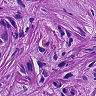
Metastatic tissue present: yes